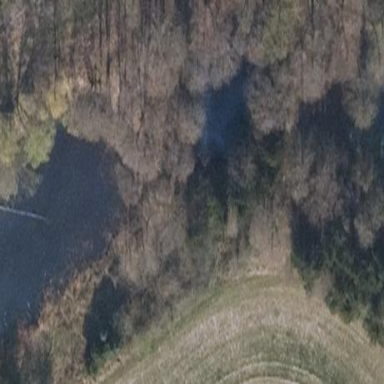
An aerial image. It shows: Beautiful woodland area.